Question: I don' get it? Shouldn't they be different as ordered trees too? because the ordering is different

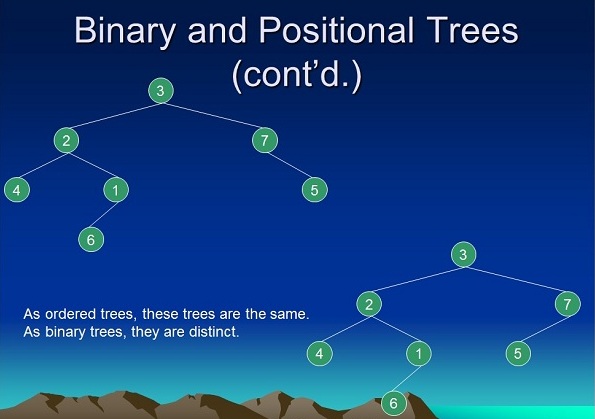
Answer: In an ordered tree, child nodes are ordered from left to right. They are not ordered with respect to their parent node (or, alternatively, you could think of the parent node always coming first). If there is only one child, there is only one child.
In a binary tree, there is an (optional) left child and an (optional) right child. If there is only one child, it could be either a left child or a right child, and the two cases are different. Alternatively, you can think of the parent node coming between the child nodes, so you can distinguish a child node which comes before the parent from a child node which comes after the parent.
There is a homomorphism between ordered trees and binary trees with the same number of nodes: that is, every ordered tree corresponds uniquely to a binary tree. To find the binary tree corresponding to a ordered tree: make the left child of each node in the binary tree point to the leftmost child of the node in the ordered tree, and make the right child of each node in the binary tree point to the sibling to the right of the node in the ordered tree. (It should be obvious how to reverse the process, so that you can see that every binary tree corresponds uniquely to an ordered tree.)
Consequently, the number of binary trees with 'k' nodes is the same as the number of ordered tree with 'k' nodes.